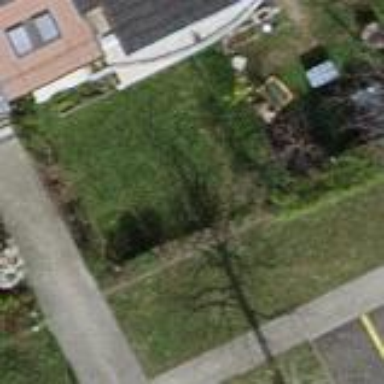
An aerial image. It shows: Garden enclosed by fence.